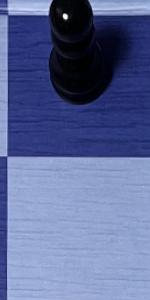
Label: Empty